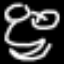
Label: frog